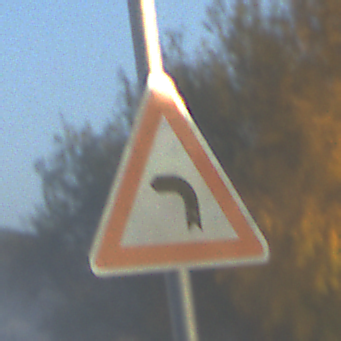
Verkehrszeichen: KurveLinks
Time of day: SunriseSunset
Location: Outdoor (Nature)
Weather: Clear
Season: NotSpecified
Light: Natural